Question: I'm in the processes of creating my first app and I'm working on the preference screen using <URL> or the v14 support library which I imported in my gradle file. Here's a screenshot of the message that sparked my question:

Do I want to use the v14 support library version so my app is compatible with older devices? If I used the API level 25 version would my app only run on devices with API 25 or above?
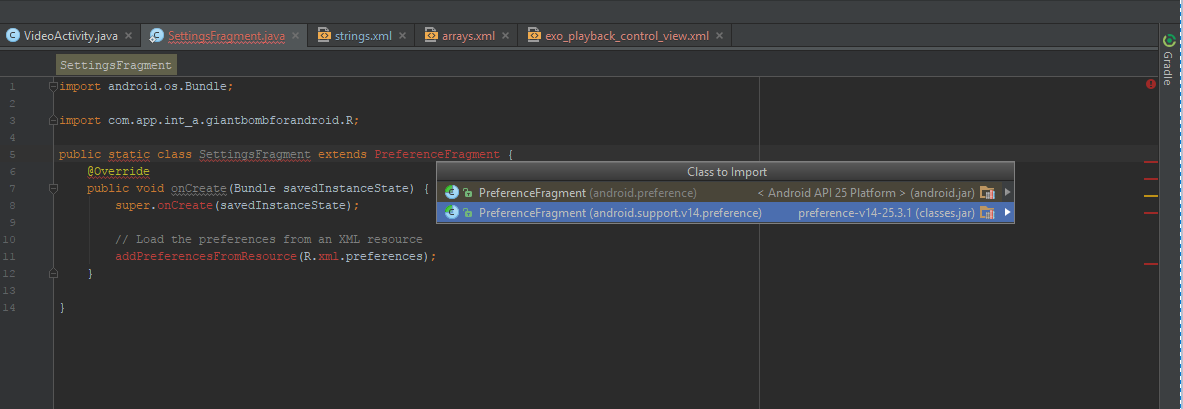
Answer: 'PreferenceFragment' was added in <URL>. You should use the support variant if you plan to support versions below 11.
You can still use the support variant if you don't plan to support these versions, but it does not provide any benefit, and I'd expect the core version to perform slightly better.